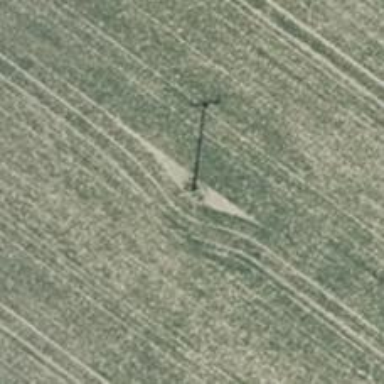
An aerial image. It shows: Power pole.